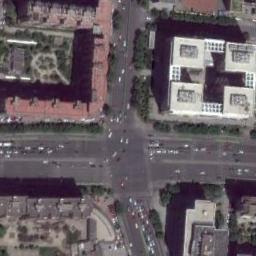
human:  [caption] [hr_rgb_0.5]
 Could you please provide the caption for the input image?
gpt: An intersection with dense traffic located in a commercial area .

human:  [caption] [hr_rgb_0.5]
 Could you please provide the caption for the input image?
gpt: There are many buildings beside the intersection .

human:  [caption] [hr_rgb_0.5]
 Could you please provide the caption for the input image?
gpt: There are many moving and waiting vehicles on the road at the intersection, Many buildings and some trees around the intersection .

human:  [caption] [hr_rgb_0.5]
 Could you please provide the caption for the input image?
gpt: There are many cars at the intersection .

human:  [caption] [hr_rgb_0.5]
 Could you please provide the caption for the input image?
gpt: An intersection beside a red building and a white building .